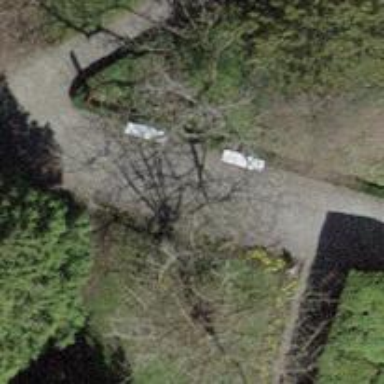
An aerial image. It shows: White bench.